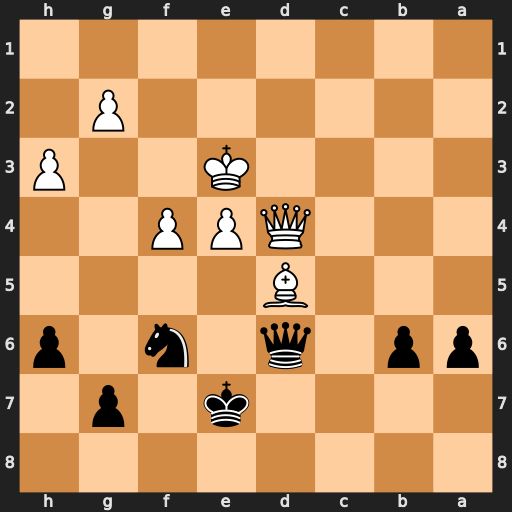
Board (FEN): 8/4k1p1/pp1q1n1p/3B4/3QPP2/4K2P/6P1/8
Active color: b
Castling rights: -
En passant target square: -
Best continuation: Nxd5+ exd5 Qc5 g4 a5